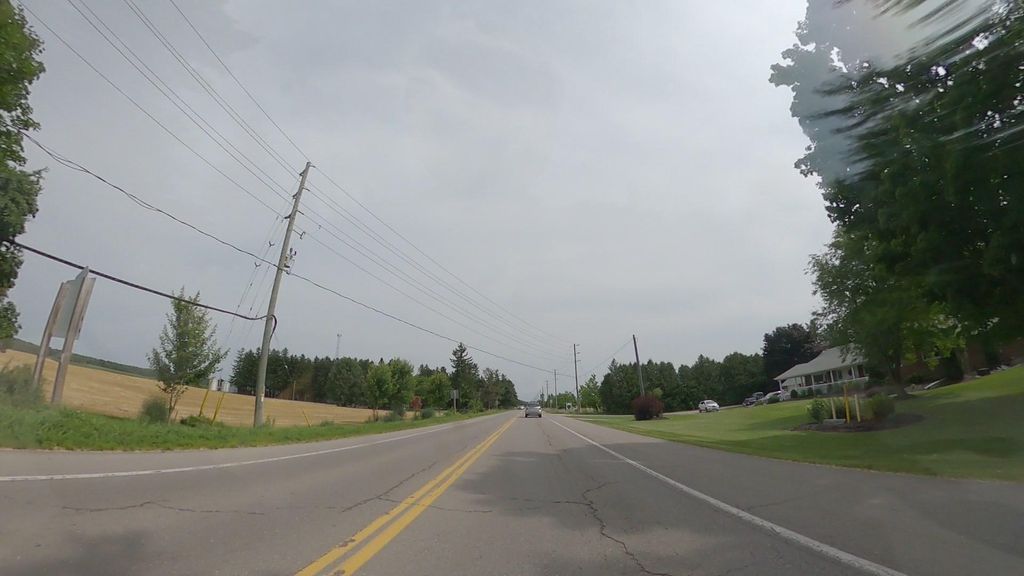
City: kitchener-waterloo